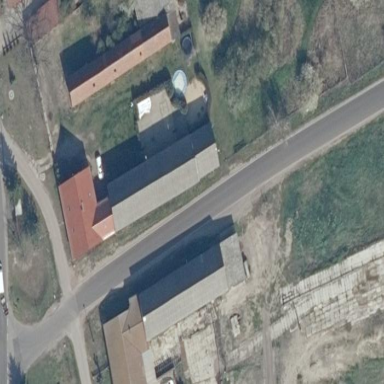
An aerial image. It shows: Gabled building.